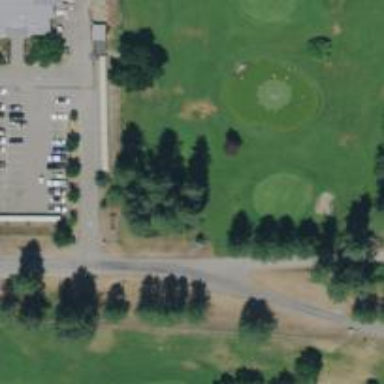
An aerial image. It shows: Golf tee.